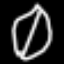
Label: leaf